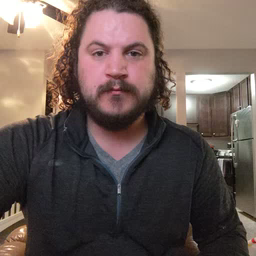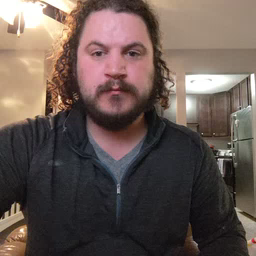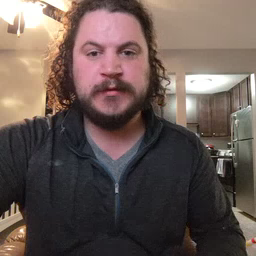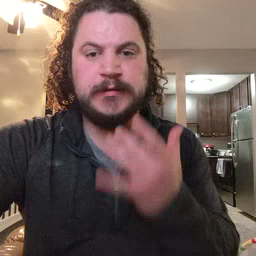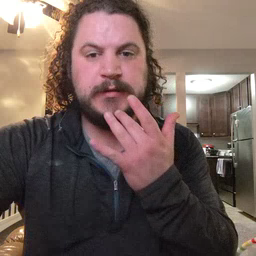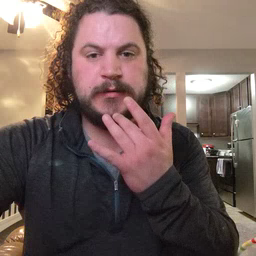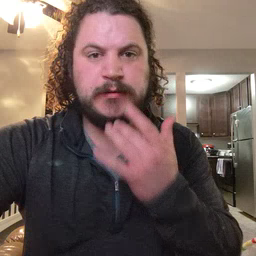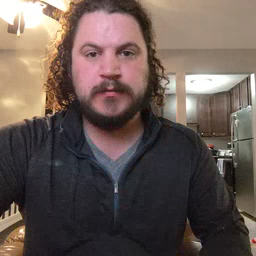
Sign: taste